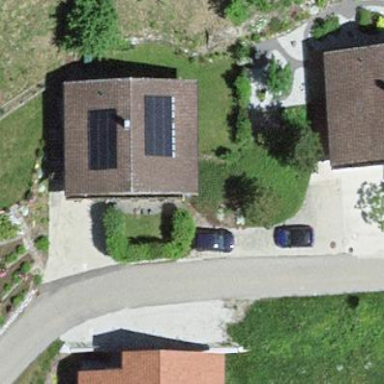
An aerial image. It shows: Simple house.